Question: I need to use Notepad++ to cut the string in the text file using regex.
I have this type of strings: '"<a href="/groups/1122some_text_here/sometexthere"AnotherText'
I need to replace it with: '"<a href="/groups/1122/"AnotherText'
I need to keep only numbers and close it with slash.
I could get all entries with '/groups/[\d].*' regex.

How to replace it in a right way?
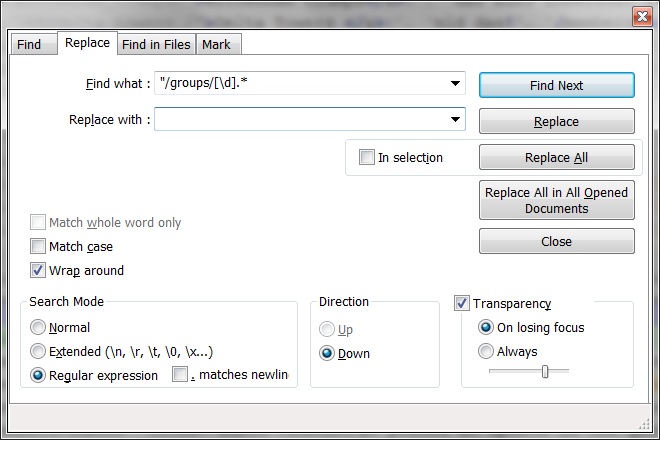
Answer: You can use the following replacement:
'''
Find What: (?<=/groups/)(\d+).*?"
Replacement: $1/>
'''

Or, perhaps, adding the closing angle bracket:
'''
Find: (?<=/groups/)(\d+).*?"
Replace: $1/">
'''